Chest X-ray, AP view. Patient: 39 years old, sex F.
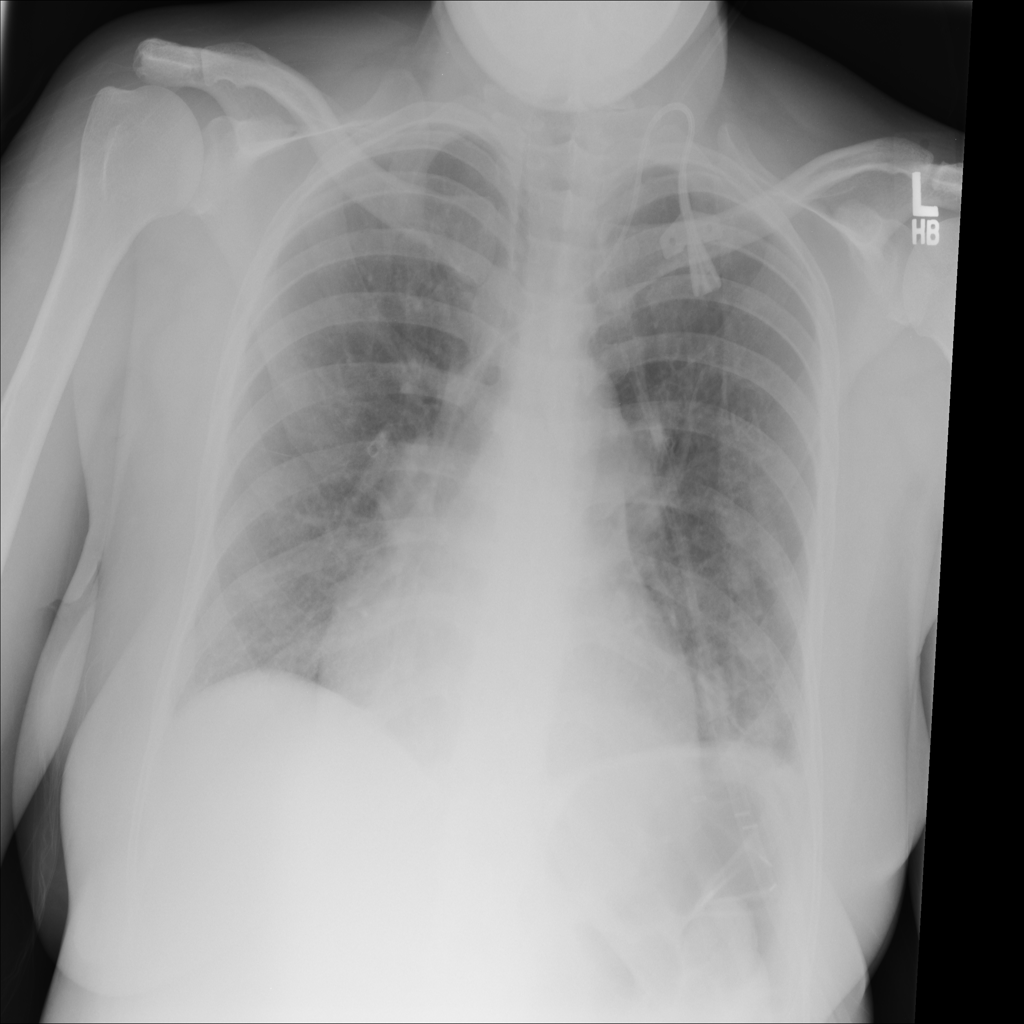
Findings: No Finding